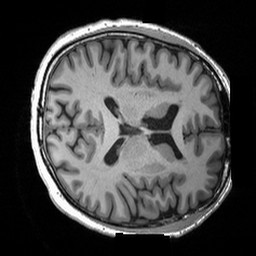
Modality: T1w
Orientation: axial
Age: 48
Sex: male
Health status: healthy
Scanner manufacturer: siemens
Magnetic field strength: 3 T
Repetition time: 2 s
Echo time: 0.00203 s